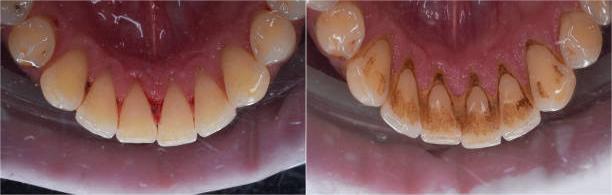
Condition: Calculus